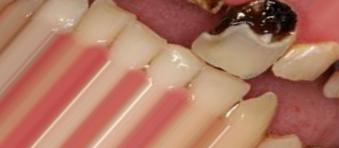
Condition: Caries